Field crop: maize
Growth stage: 2
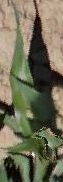
Species: maize